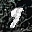
Label: 9